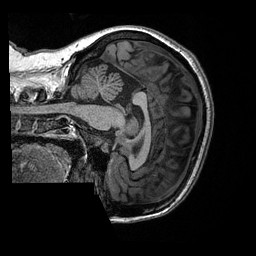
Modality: T1w
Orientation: sagittal
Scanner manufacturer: ge
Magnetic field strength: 3 T
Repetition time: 2.349 s
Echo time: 0.002968 s